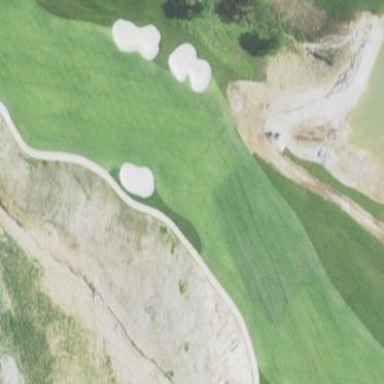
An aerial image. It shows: Golf rough area.